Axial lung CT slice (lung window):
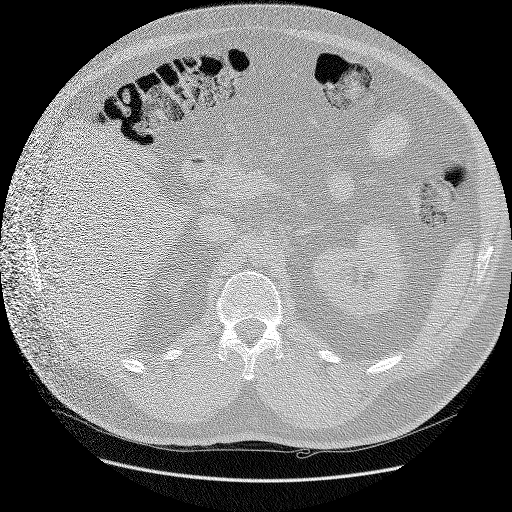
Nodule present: no